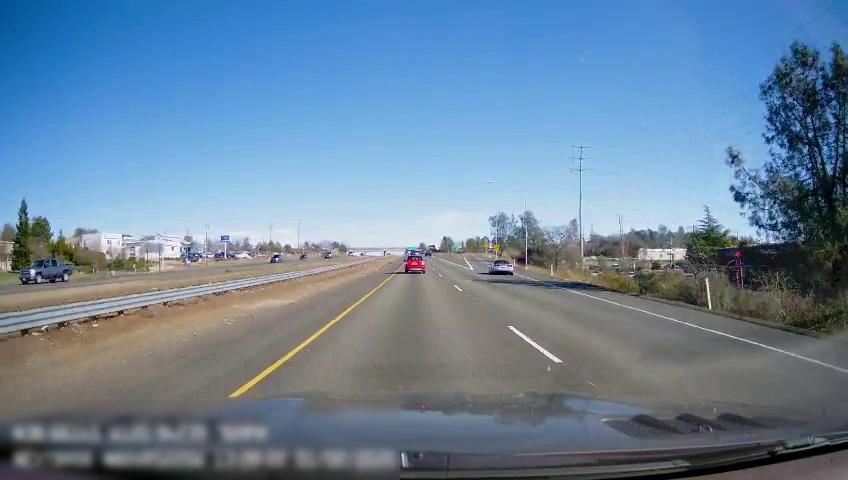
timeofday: Day
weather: Sunny
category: Drivable Space
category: Drivable Space
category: Vehicles | SUV
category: Vehicles | Car
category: Vehicles | Truck
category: Vehicles | SUV
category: Vehicles | SUV
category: Lanes | Current Lane
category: Lanes | Current Lane
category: Lanes | Alternate Lane
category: Lanes | Alternate Lane
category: Lanes | Alternate Lane